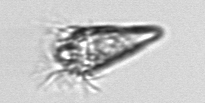
Label: Strombidium_tintinnodes